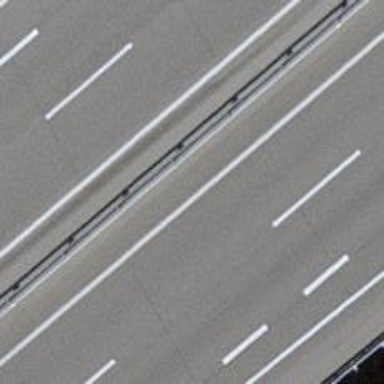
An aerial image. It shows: Motorway.